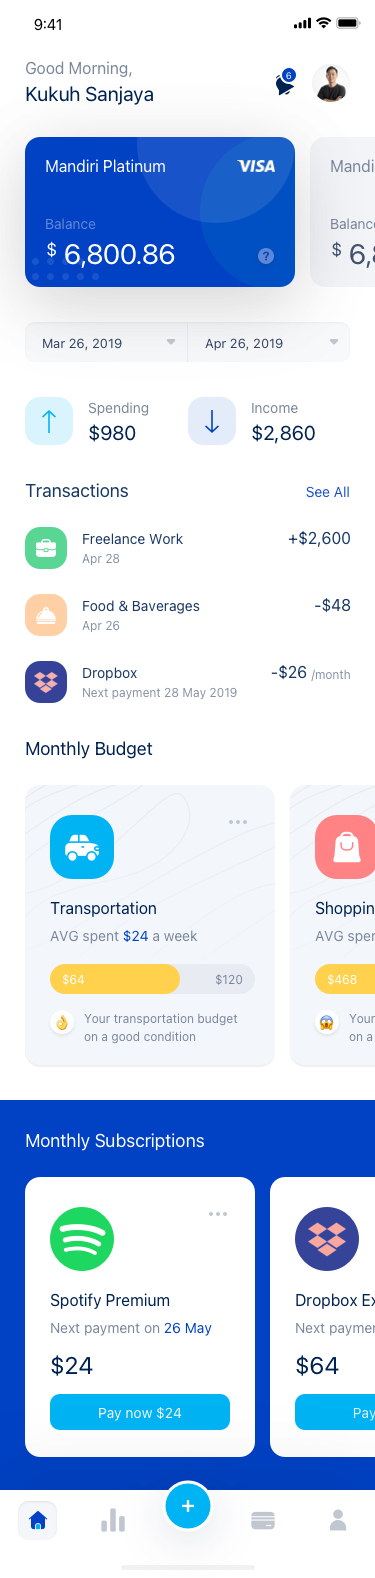
Text in this UI design:
Good Morning,
Kukuh Sanjaya
Mar 26, 2019
Apr 26, 2019
Spending
$980
Income
$2,860
Mandiri Finance
Balance
6,800.86
$
Mandiri Platinum
Balance
6,800.86
$
Transactions
See All
Freelance Work
+$2,600
Apr 28
Food & Baverages
-$48
Apr 26
Dropbox
/month
-$26
Next payment 28 May 2019
Monthly Budget
Transportation
AVG spent $24 a week
$64
$120
Your transportation budget on a good condition
👌
Shopping
AVG spent $86 a week
$468
Your transportation budget on a good condition
😱
Monthly Subscriptions
Spotify Premium
Next payment on 26 May
$24
Pay now $24
Dropbox Exclusive
Next payment on 28 May
$64
Pay now $64